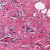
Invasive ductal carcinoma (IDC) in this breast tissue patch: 0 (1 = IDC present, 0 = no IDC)